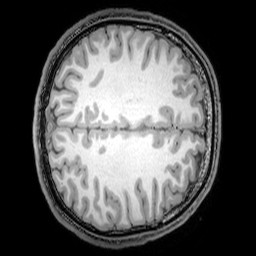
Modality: T1w
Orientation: axial
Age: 21
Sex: male
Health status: healthy
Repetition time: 0.081 s
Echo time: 0.037 s